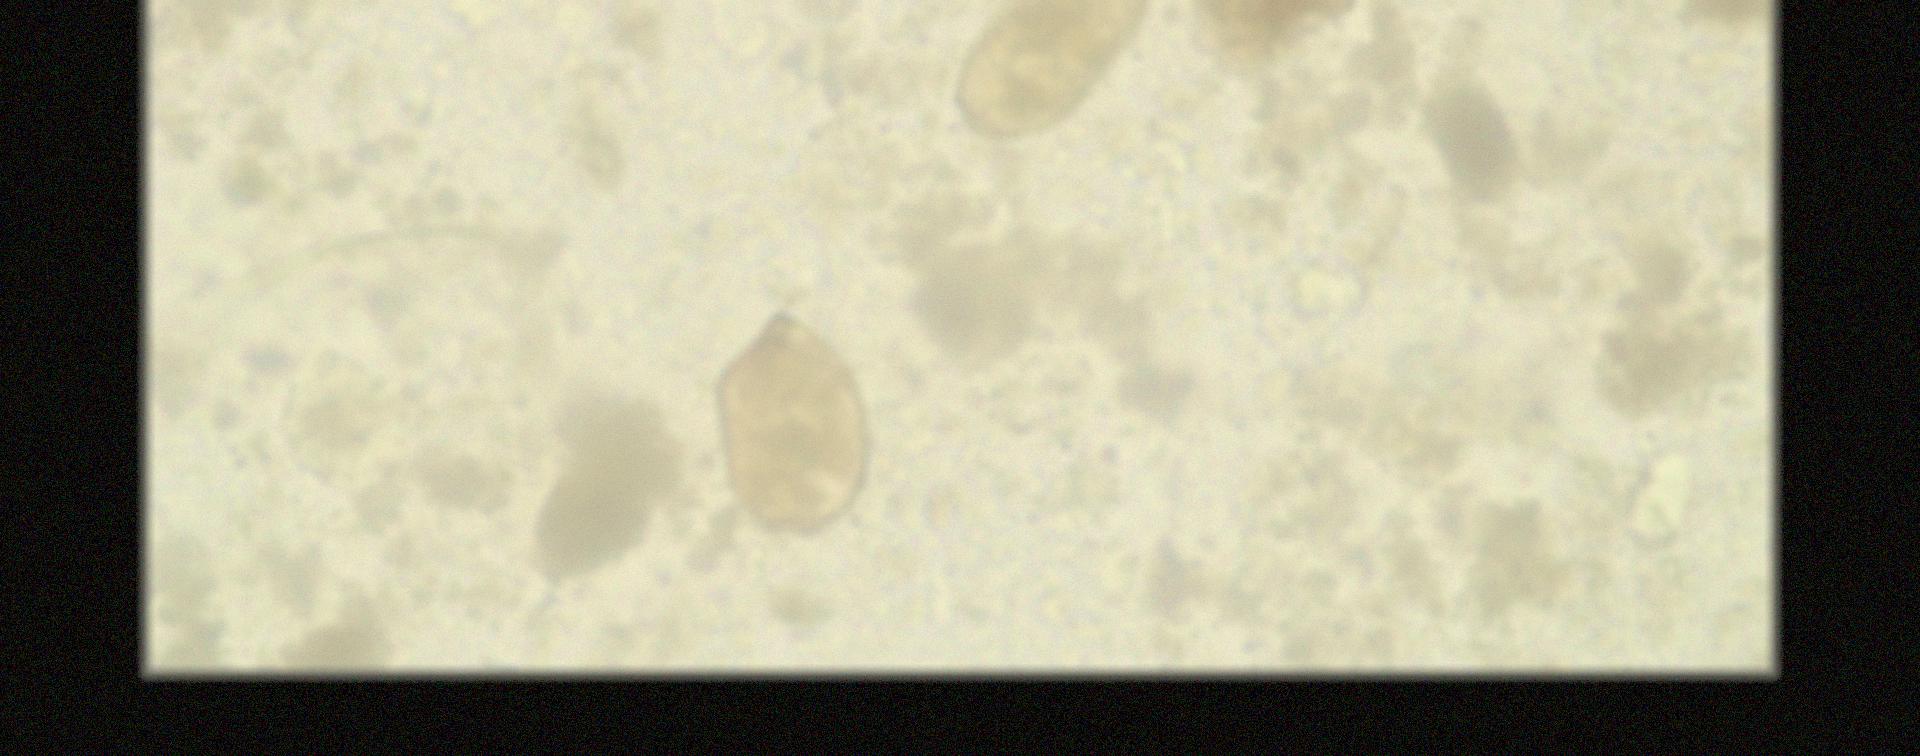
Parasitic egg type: Paragonimus spp